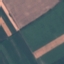
Land use / land cover: AnnualCrop